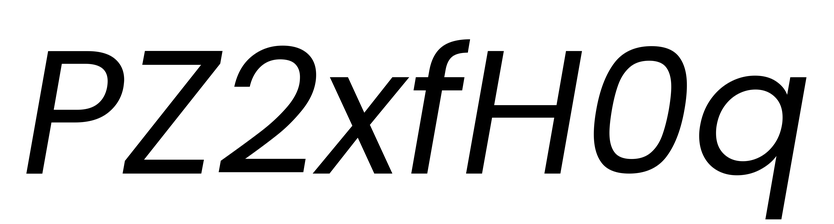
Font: Poppins-Italic